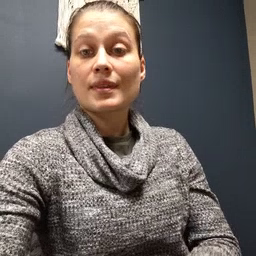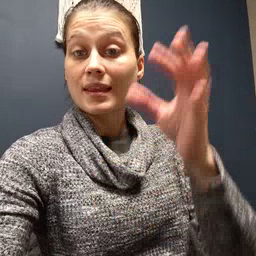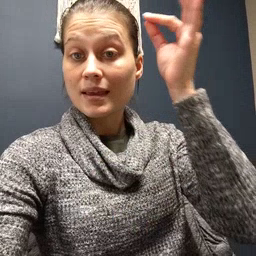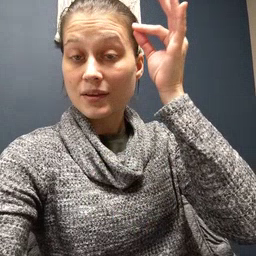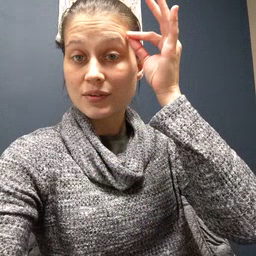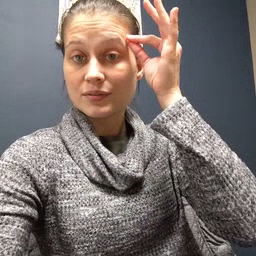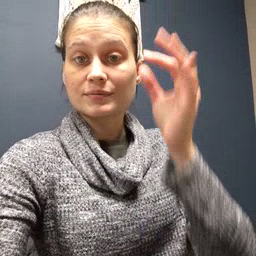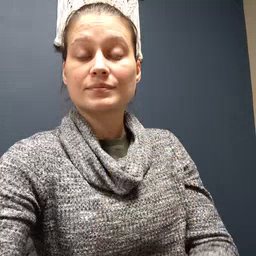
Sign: hair